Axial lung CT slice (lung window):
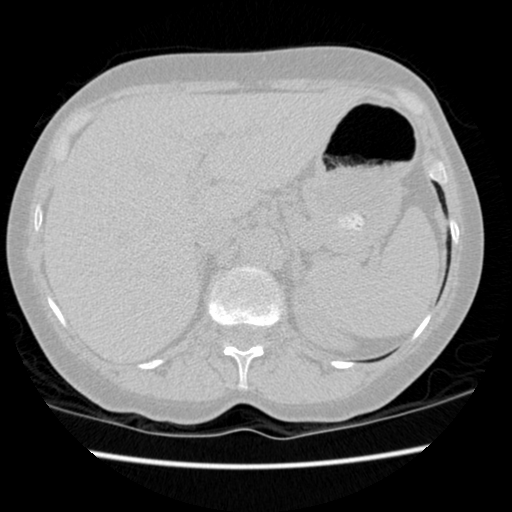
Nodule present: no